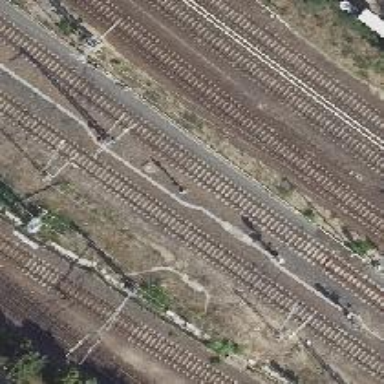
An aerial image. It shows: Railway signal.